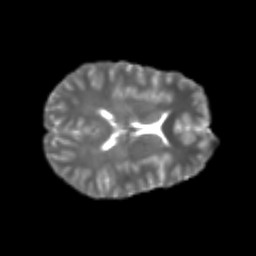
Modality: T2w
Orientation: axial
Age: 20
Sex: female
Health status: healthy
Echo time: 0.074 s